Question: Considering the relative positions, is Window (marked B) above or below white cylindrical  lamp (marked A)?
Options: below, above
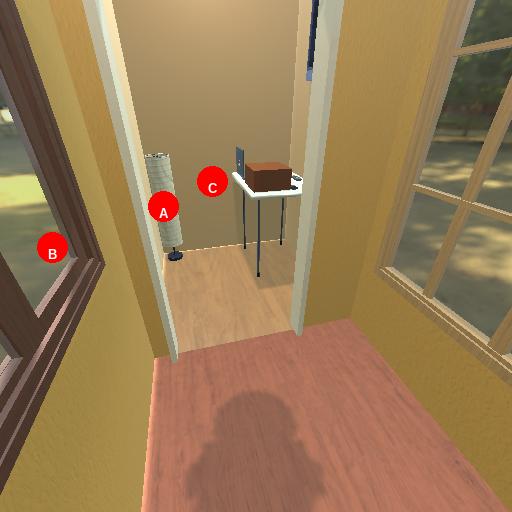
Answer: below